Aerial crown-view tile of a tropical tree (Barro Colorado Island, Panama), acquired 20250512:
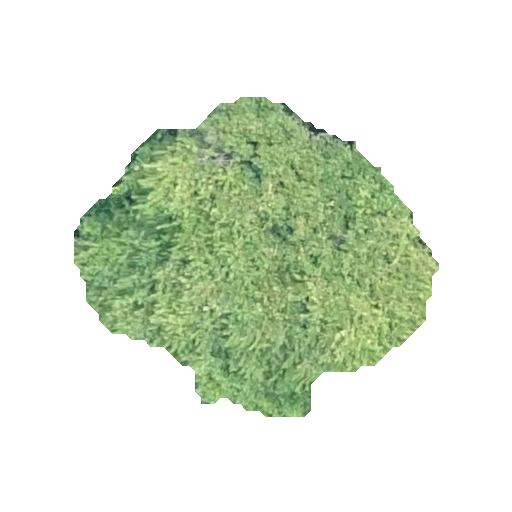
Species: Prioria copaifera
GBIF accepted scientific name: Prioria copaifera
Crown area: 112.264 m²